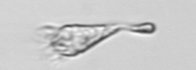
Label: Paratontonia_gracillima